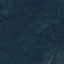
Land use / land cover class: Forest